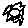
Label: sun